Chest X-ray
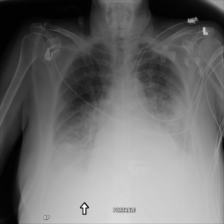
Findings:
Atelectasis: negative
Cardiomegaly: positive
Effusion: negative
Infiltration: positive
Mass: negative
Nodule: negative
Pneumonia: negative
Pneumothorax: negative
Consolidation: negative
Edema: negative
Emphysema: negative
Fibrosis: negative
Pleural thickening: negative
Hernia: negative